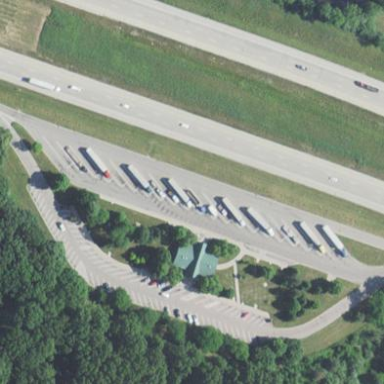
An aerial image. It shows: Rest area along the road.